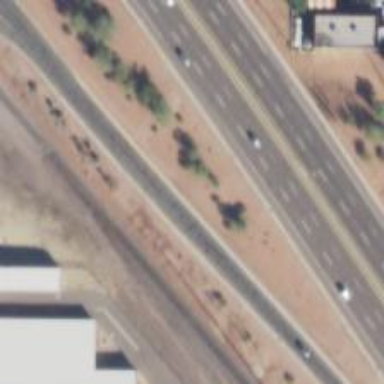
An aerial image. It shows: Trunk link highway with asphalt surface.